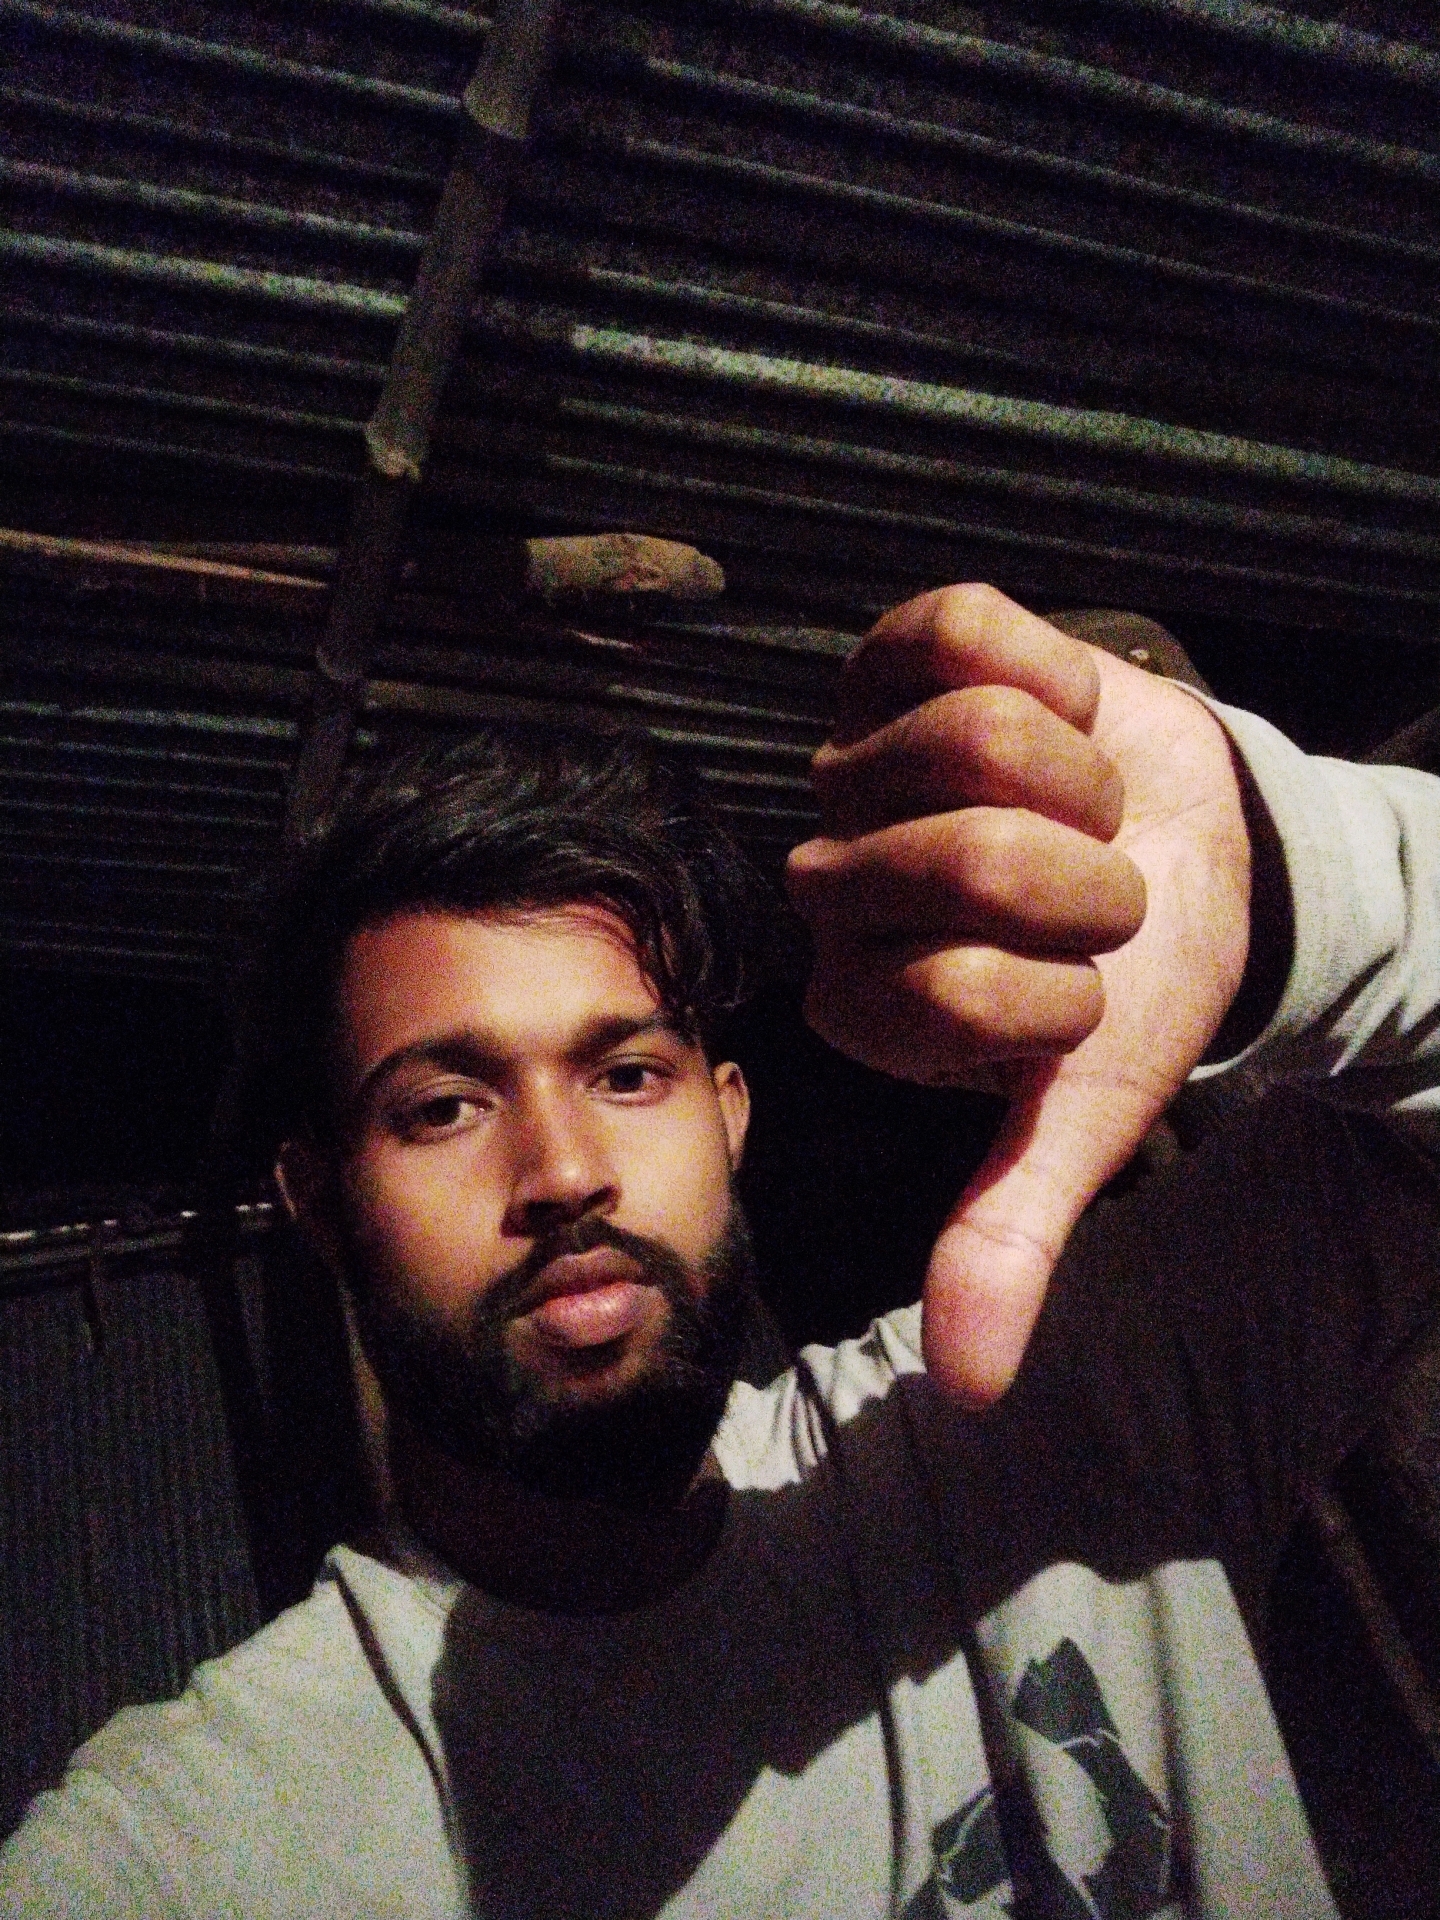
Label: noise